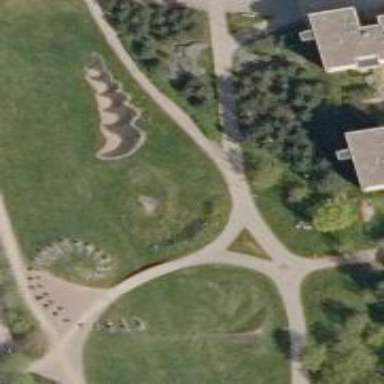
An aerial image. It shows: Asphalt cycleway.